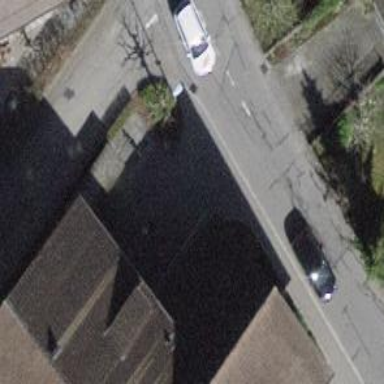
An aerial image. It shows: Sidewalk along the footway.